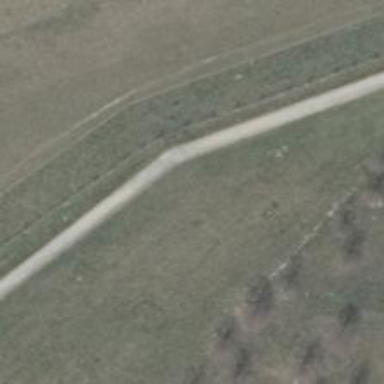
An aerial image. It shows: Compacted path.